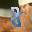
Label: 8